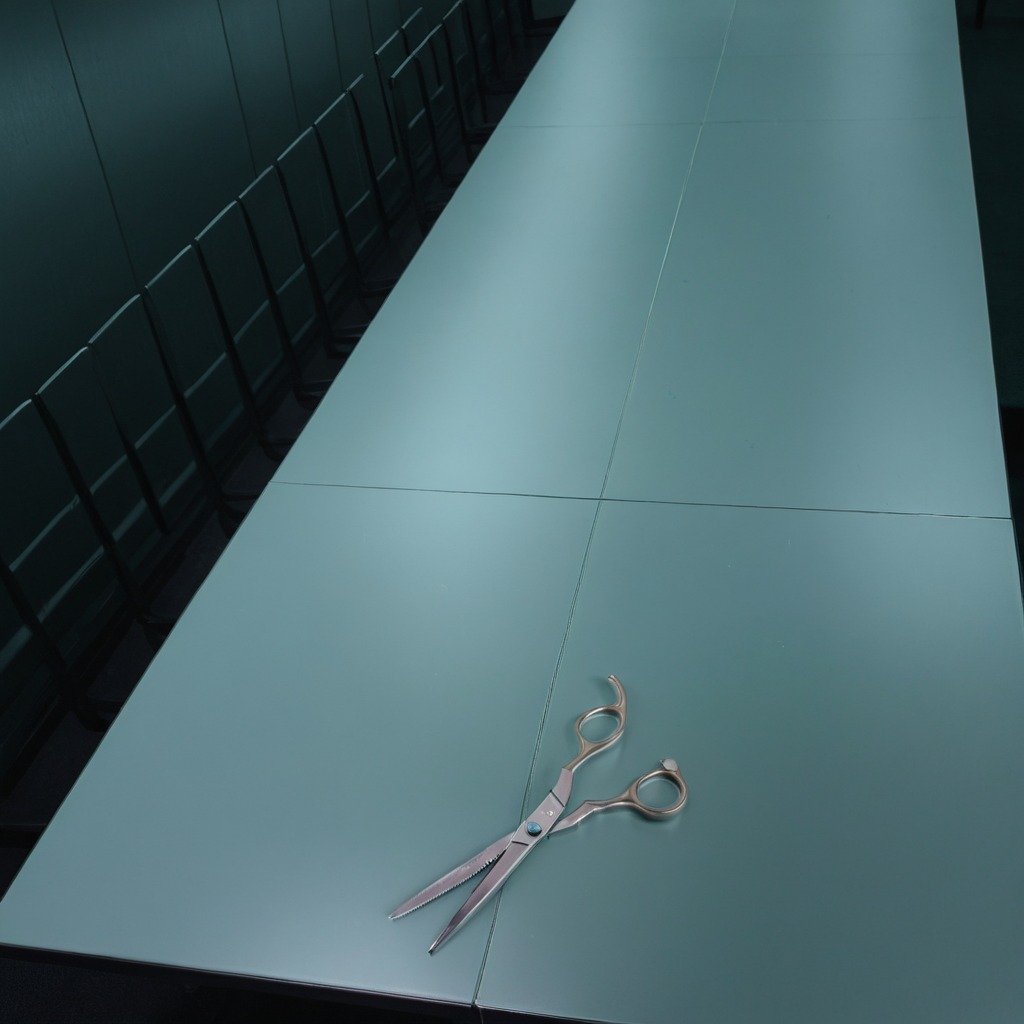
A scissor lying on the table in a railway signal maintenance room.